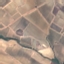
Land use / land cover: PermanentCrop